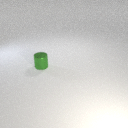
small green metal cylinder